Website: crate-barrel
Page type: customer-info-address
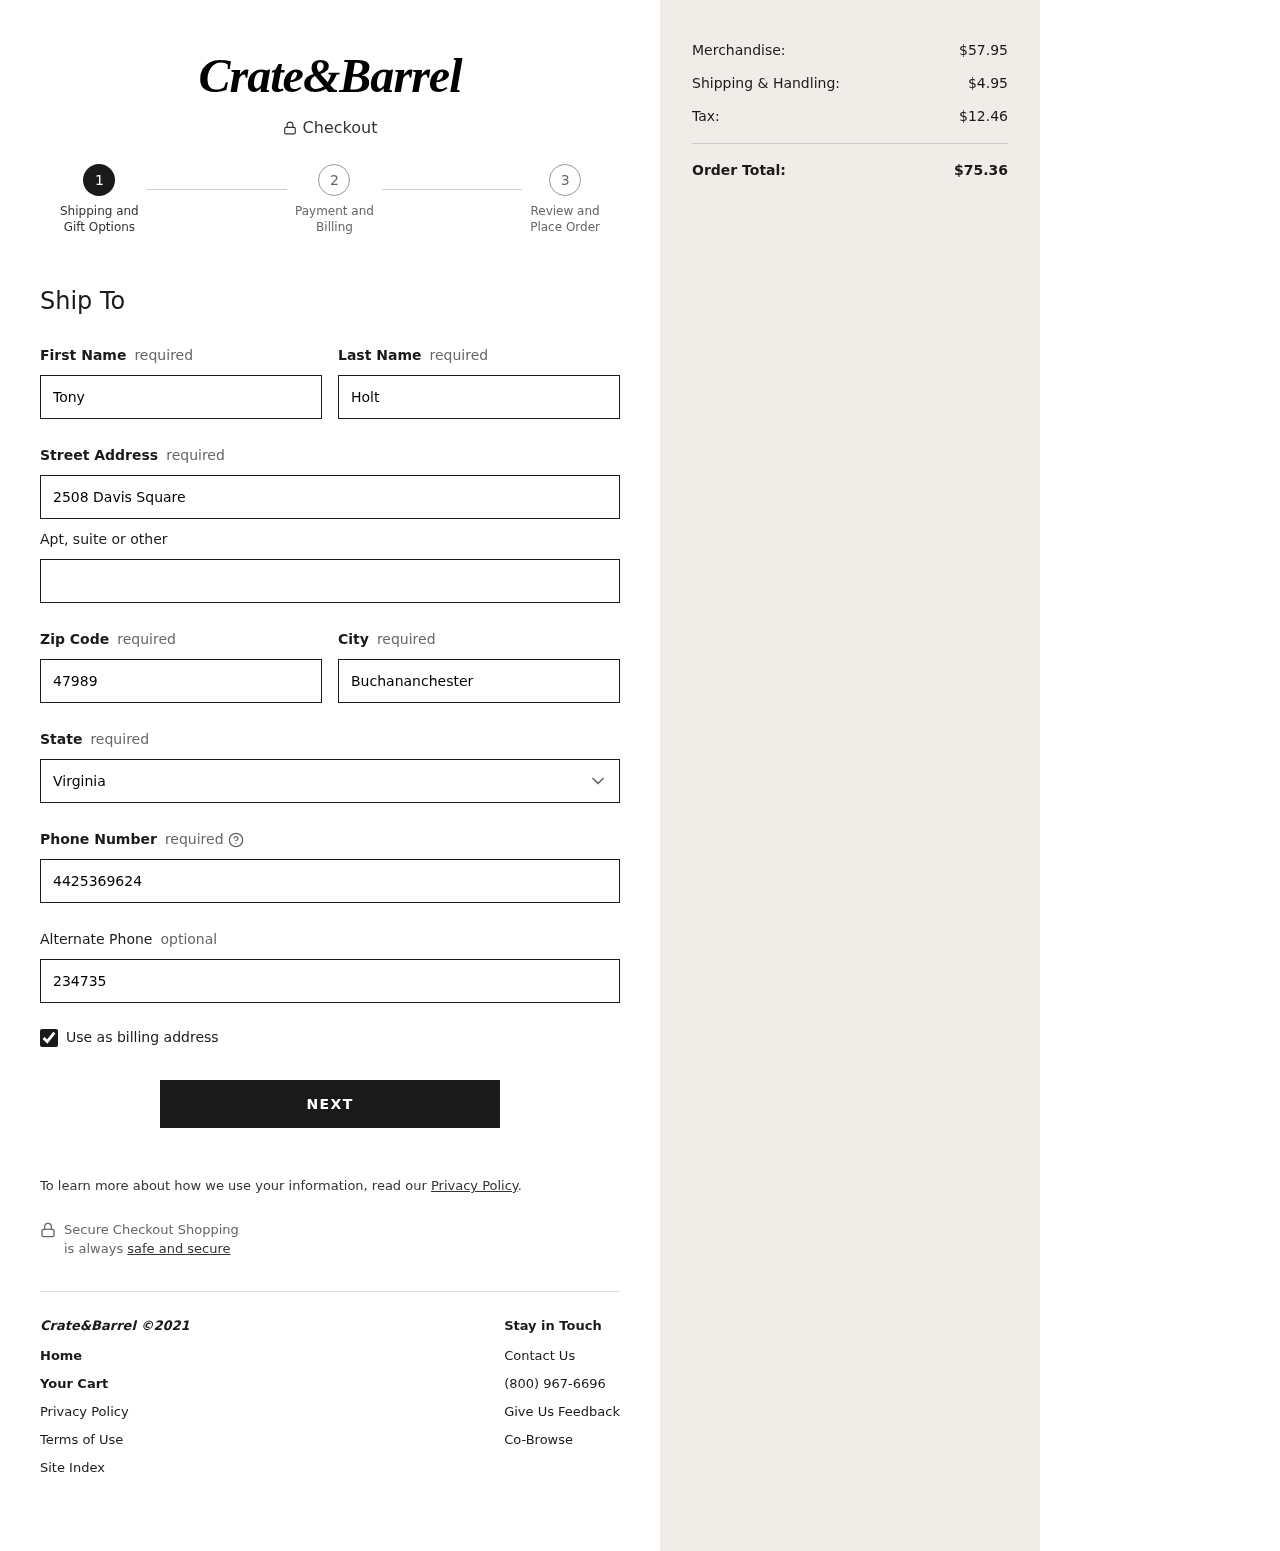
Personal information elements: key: PII_STATE
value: Virginia
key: PII_FIRSTNAME
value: Tony
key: PII_LASTNAME
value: Holt
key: PII_STREET
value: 2508 Davis Square
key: PII_POSTCODE
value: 47989
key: PII_CITY
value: Buchananchester
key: PII_PHONE
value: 4425369624
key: PII_PHONE_ALT
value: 2347359914
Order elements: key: ORDER_SUBTOTAL
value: $57.95
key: ORDER_SHIPPING_COST
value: $4.95
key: ORDER_TAX
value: $12.46
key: ORDER_TOTAL
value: $75.36